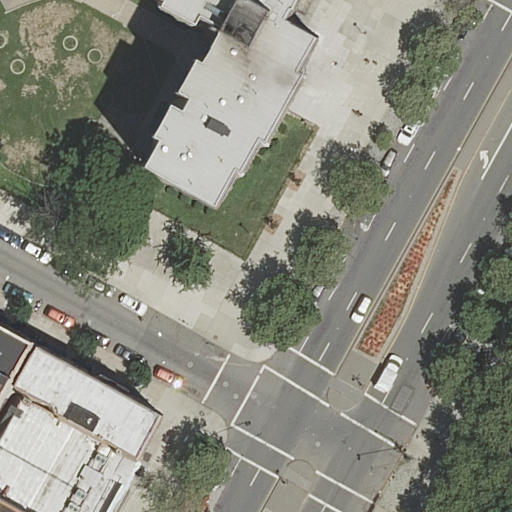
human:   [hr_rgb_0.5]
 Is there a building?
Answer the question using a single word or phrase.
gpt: yes

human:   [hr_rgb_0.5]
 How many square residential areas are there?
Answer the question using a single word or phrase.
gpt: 0

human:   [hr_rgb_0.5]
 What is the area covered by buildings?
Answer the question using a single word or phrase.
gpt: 1861m2

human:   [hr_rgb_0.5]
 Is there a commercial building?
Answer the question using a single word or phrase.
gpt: no

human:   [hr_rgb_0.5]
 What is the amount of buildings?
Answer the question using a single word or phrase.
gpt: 5

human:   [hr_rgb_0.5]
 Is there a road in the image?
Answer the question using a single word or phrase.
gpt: yes

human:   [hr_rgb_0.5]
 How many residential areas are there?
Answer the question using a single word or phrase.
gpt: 1

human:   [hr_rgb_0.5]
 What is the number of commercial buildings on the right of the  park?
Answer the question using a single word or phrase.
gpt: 0

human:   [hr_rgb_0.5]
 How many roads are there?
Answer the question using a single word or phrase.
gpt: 6

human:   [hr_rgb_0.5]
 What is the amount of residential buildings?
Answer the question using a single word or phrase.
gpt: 5

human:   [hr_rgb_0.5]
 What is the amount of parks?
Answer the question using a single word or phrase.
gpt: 1

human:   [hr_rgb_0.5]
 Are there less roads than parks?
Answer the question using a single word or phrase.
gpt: no

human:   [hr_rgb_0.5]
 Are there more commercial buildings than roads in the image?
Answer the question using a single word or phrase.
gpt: no

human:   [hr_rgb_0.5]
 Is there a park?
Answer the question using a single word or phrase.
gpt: yes

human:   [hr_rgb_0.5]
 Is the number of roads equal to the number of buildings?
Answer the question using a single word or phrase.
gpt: no

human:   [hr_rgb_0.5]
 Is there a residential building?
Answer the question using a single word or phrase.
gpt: yes

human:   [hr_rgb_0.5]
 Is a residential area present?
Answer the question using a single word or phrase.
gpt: yes

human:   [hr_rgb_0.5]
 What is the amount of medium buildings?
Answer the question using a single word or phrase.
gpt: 2

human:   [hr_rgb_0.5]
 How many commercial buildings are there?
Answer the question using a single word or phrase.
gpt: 0

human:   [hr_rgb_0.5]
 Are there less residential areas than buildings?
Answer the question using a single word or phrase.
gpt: yes

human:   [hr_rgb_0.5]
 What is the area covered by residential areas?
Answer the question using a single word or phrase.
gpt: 5111m2

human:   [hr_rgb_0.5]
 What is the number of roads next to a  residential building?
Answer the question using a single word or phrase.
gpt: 6

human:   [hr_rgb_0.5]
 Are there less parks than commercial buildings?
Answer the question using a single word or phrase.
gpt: no

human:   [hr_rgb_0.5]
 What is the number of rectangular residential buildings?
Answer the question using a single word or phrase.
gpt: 3

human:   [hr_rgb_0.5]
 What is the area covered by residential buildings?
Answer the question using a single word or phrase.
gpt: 1861m2

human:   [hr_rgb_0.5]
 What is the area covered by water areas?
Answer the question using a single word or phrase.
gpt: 0m2

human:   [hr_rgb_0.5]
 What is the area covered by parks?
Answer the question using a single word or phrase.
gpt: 51m2

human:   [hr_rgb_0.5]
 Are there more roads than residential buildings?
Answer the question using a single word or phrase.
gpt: yes

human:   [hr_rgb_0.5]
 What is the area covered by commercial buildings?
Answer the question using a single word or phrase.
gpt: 0m2

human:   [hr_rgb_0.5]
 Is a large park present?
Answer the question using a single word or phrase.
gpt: no

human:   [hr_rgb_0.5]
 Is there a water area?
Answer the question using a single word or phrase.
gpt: no

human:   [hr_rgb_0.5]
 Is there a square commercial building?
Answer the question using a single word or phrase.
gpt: no

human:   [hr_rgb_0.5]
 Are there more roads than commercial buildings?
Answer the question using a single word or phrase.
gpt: yes

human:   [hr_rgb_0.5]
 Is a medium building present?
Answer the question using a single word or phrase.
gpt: yes

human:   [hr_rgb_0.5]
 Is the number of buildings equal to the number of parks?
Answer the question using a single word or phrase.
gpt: no

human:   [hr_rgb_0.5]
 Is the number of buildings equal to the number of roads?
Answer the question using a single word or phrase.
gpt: no

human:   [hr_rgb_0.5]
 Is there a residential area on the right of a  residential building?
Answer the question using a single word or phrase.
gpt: yes

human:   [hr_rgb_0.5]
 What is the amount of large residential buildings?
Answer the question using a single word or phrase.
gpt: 1

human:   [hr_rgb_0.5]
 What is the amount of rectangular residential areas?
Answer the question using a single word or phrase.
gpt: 1

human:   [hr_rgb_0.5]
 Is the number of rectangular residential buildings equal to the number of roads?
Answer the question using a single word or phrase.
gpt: no

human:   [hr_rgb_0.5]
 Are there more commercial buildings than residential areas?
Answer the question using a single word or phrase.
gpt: no

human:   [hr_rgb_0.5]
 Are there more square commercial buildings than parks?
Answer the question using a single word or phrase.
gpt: no

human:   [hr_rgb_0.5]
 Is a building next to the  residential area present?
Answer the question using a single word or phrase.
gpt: yes

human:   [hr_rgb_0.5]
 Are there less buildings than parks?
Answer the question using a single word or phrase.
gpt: no

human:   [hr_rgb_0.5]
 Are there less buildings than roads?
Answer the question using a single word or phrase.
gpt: yes

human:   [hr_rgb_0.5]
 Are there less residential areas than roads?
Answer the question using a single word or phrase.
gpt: yes

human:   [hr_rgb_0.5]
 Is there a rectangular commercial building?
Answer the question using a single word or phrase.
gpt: no

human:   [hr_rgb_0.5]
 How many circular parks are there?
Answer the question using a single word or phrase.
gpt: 0

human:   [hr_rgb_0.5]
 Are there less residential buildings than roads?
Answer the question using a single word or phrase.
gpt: yes

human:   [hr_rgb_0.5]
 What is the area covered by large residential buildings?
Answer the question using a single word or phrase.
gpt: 1109m2

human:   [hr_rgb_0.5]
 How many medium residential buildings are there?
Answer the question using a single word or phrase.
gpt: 2

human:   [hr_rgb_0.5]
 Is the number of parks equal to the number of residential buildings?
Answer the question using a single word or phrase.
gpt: no

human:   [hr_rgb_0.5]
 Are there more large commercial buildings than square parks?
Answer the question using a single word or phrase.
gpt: no

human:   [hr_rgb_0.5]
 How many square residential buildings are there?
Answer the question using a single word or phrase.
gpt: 0

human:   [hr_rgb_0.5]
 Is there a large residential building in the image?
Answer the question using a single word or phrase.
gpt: yes

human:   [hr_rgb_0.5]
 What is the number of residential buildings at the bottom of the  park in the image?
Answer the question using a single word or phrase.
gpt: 1

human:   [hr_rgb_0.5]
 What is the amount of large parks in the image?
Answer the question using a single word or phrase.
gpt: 0

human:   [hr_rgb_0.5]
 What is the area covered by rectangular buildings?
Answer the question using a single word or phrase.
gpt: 318m2

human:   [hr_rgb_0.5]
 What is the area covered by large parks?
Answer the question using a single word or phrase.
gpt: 0m2

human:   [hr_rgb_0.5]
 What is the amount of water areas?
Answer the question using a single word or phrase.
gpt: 0

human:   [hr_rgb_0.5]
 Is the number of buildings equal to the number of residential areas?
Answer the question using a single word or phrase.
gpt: no

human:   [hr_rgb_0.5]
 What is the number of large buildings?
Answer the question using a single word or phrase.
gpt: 1

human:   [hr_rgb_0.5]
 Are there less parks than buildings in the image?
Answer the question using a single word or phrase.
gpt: yes

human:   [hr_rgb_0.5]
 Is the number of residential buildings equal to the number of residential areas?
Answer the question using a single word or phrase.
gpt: no